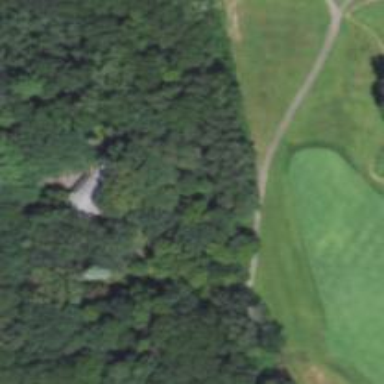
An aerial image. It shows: Path for both road and golf.